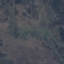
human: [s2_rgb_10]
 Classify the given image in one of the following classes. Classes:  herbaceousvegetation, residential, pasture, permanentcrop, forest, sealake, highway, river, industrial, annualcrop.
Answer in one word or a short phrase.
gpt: HerbaceousVegetation